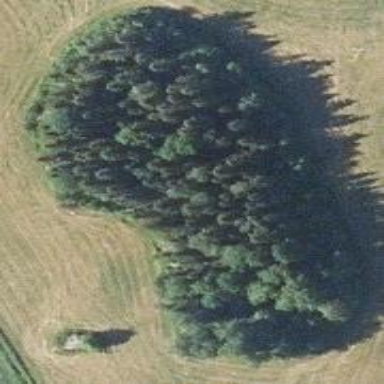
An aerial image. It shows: Forest area predominantly covered with needle-leaved trees.